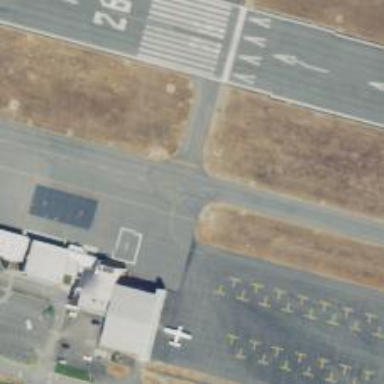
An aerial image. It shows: View of taxiway at the airport.